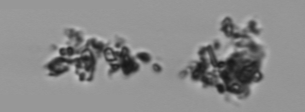
Label: detritus